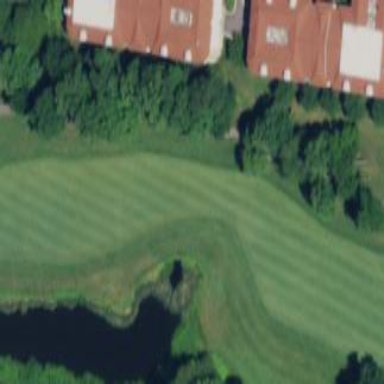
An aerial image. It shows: Grassy golf fairway.